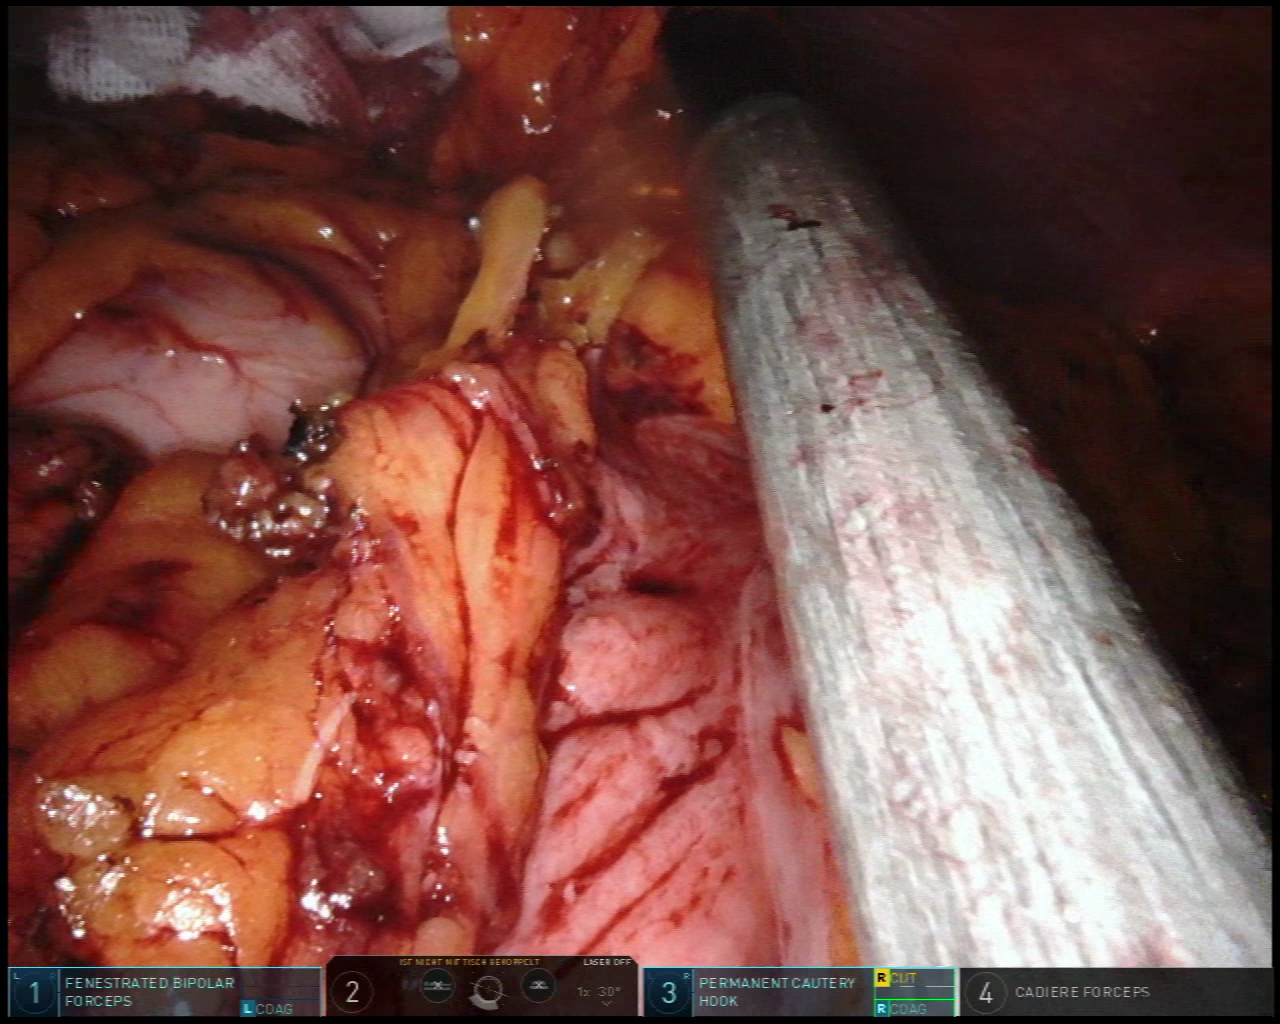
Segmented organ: stomach
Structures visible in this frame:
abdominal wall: yes
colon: yes
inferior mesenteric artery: no
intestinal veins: no
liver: no
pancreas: no
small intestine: no
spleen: no
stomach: yes
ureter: no
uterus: no
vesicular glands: no